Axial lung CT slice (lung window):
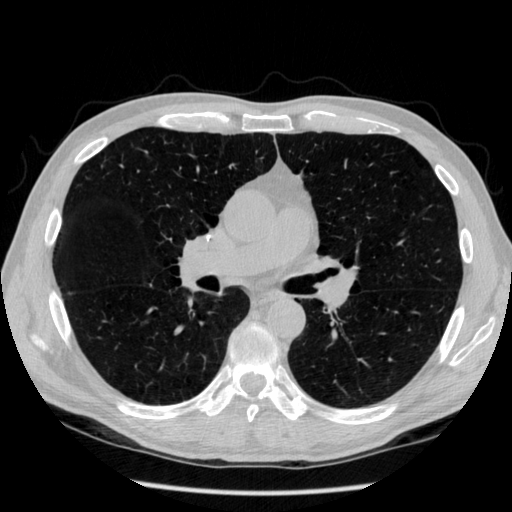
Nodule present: no